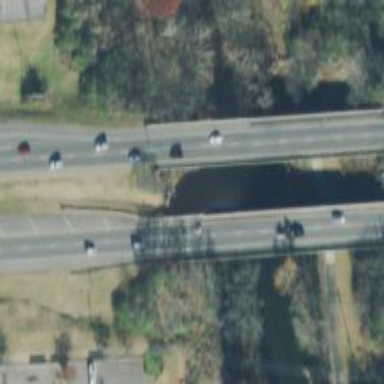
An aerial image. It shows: Primary highway with bridge.